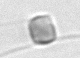
Label: Chaetoceros_similis